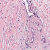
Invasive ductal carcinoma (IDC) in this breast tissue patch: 1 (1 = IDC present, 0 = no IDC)